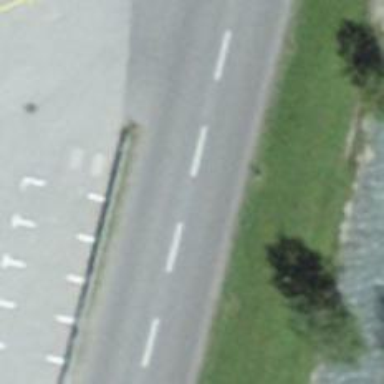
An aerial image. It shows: Bus stop with platform for public transport.